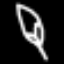
Label: leaf